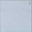
Piece: xx